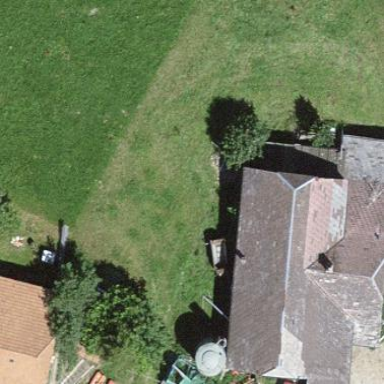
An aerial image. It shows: Farm building.